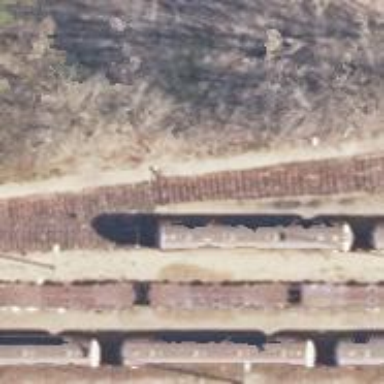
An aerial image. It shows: Railway switch.